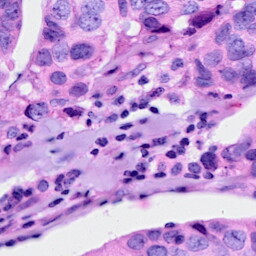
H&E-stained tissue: Breast